Aerial crown-view tile of a tropical tree (Barro Colorado Island, Panama), acquired 20240716:
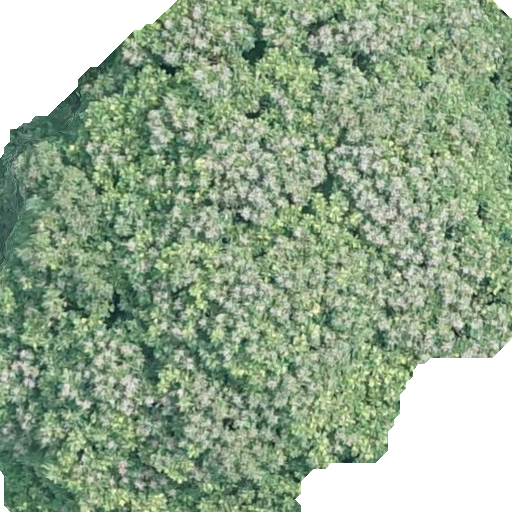
Species: Dipteryx oleifera
GBIF accepted scientific name: Dipteryx oleifera
Crown area: 407.711 m²